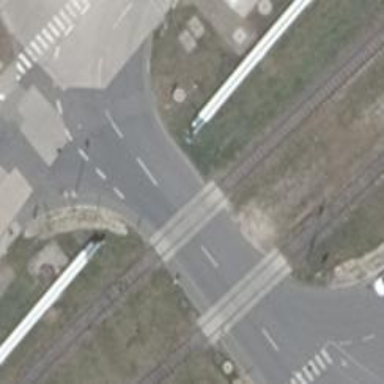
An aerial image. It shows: Railway level crossing.